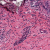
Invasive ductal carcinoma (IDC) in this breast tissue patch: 0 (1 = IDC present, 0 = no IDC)